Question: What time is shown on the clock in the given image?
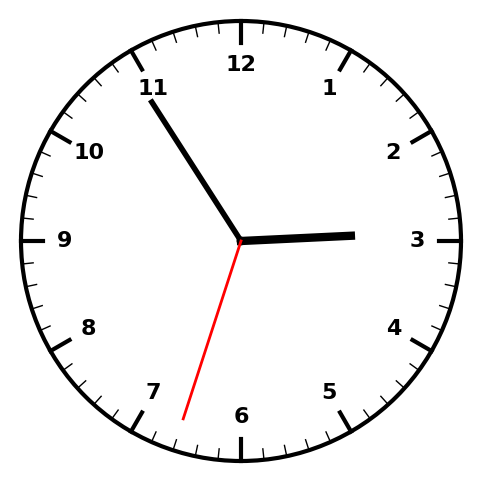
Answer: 02:54:33